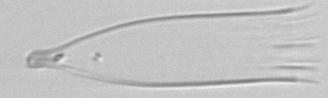
Label: Favella